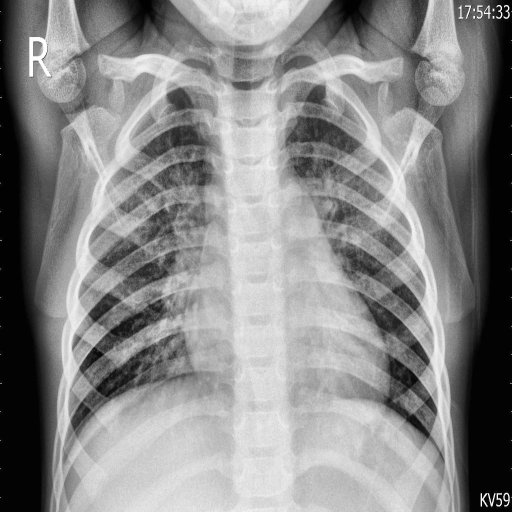
Finding: PNEUMONIA